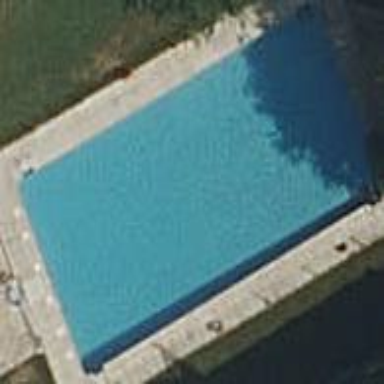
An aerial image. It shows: Swimming pool area designated for leisure and sport.